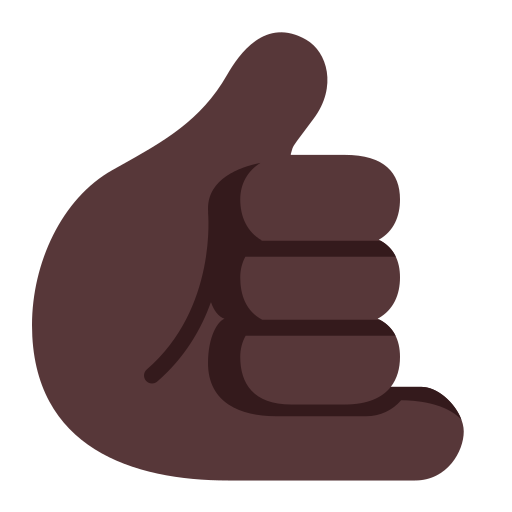
call me hand flat dark